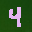
Label: 4